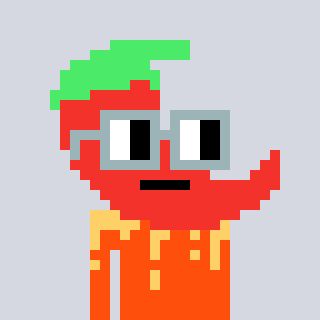
a pixel art character with square dark gray glasses, a chilli-shaped head and a orange-colored body on a cool background